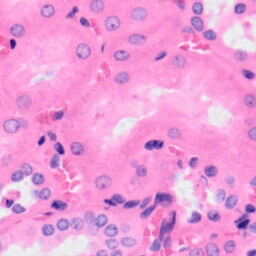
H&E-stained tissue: Kidney